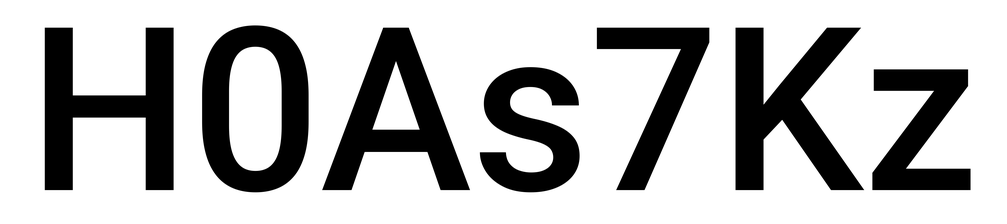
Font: Roboto_Medium